Field crop: maize
Growth stage: 1
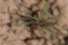
Species: lolium